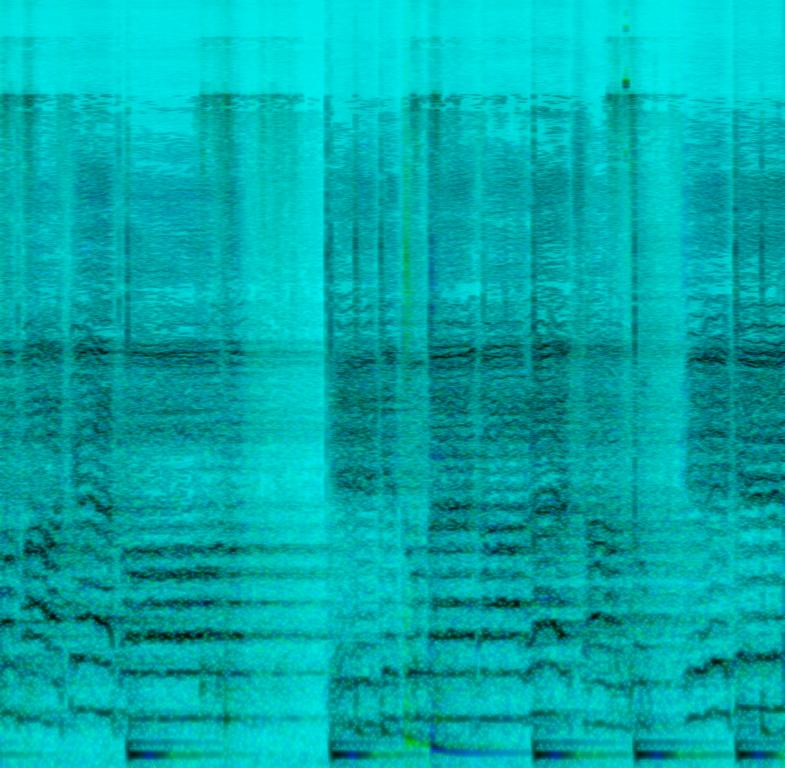
A male chorus sings this passionate song in a foreign language which sounds like Greek. The song is medium tempo with hand percussion like drums, small hand drum, tambourine and a beat with sticks. The vocals are emphatic and sung in lively parts. The song is passionate, emotional, sentimental, and sounds like an anthem or a love song for the Country or a Leader.